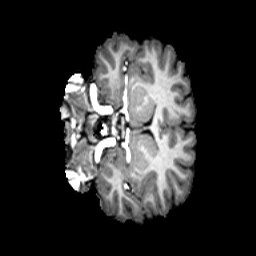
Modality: T1w
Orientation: coronal
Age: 20
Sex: female